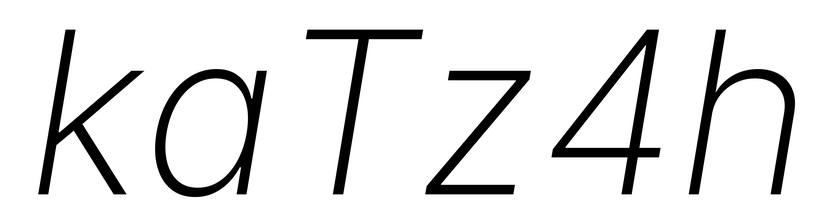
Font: Inter-Italic_ExtraLight_Italic